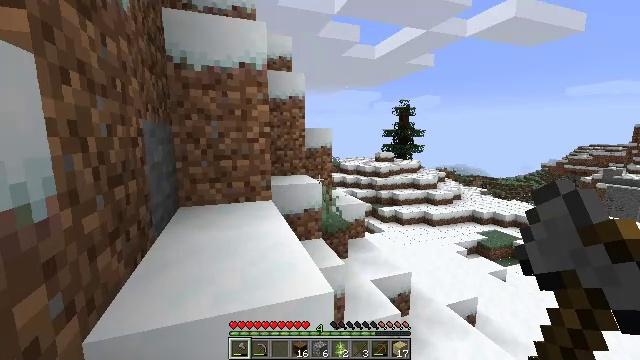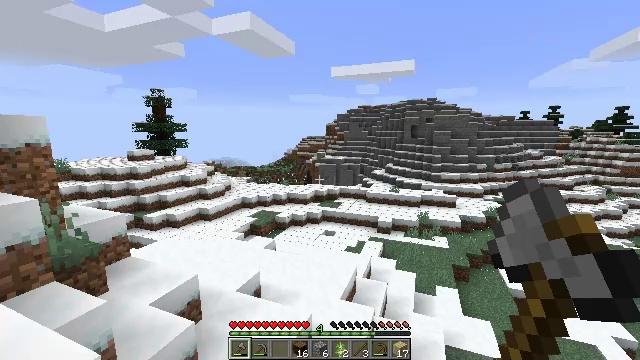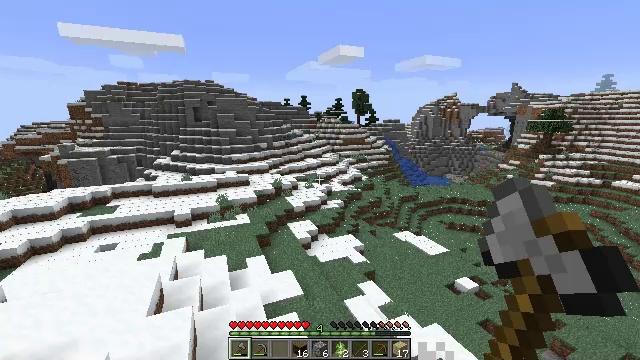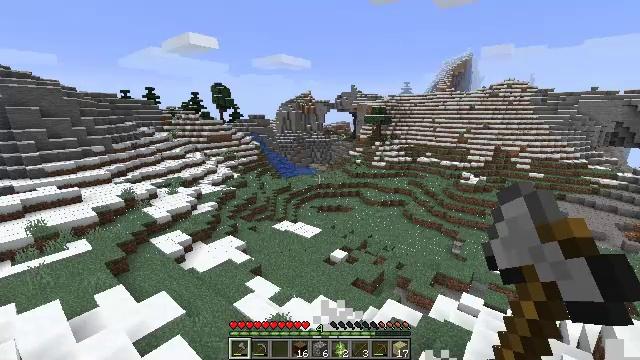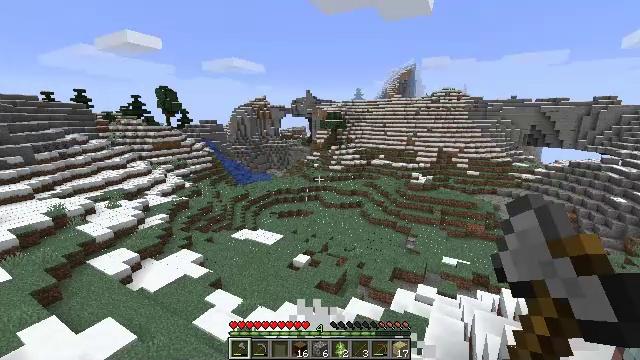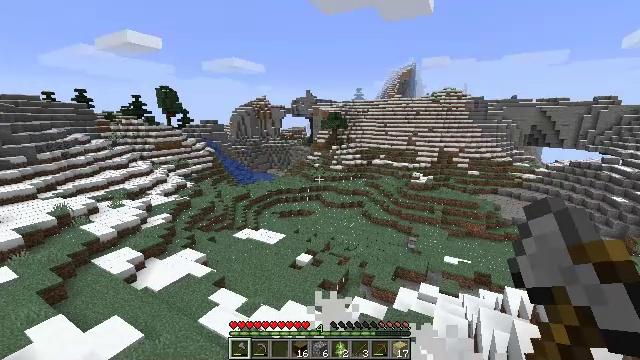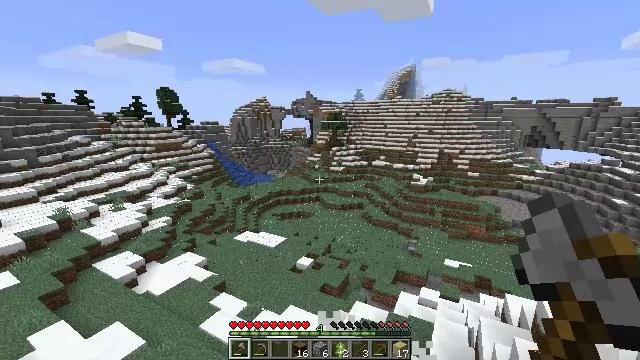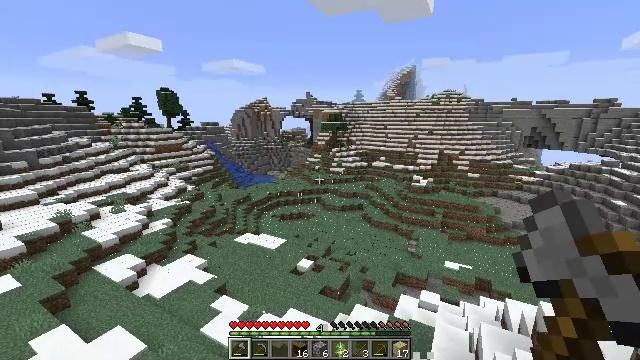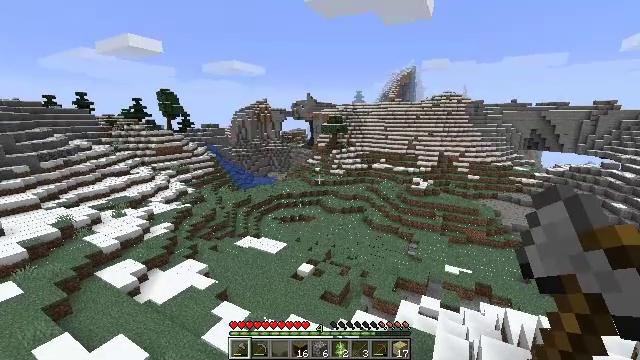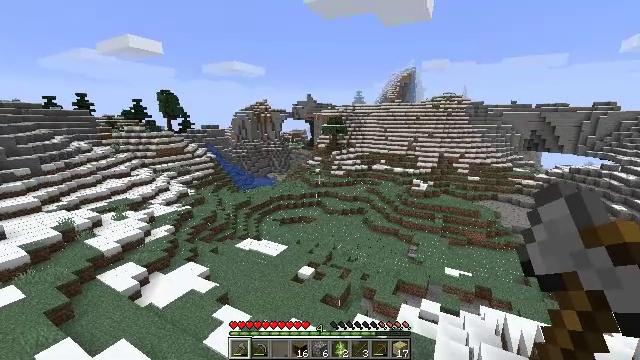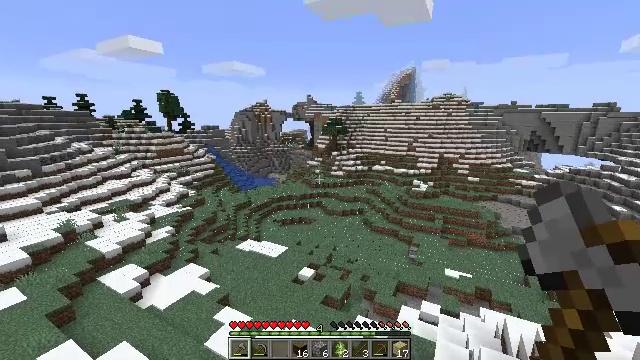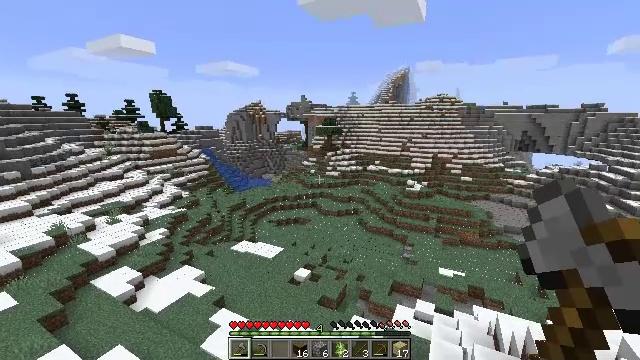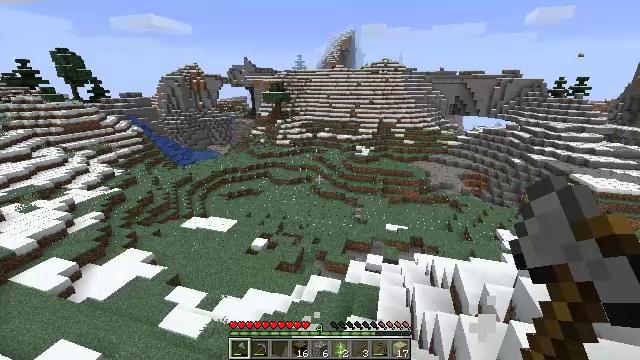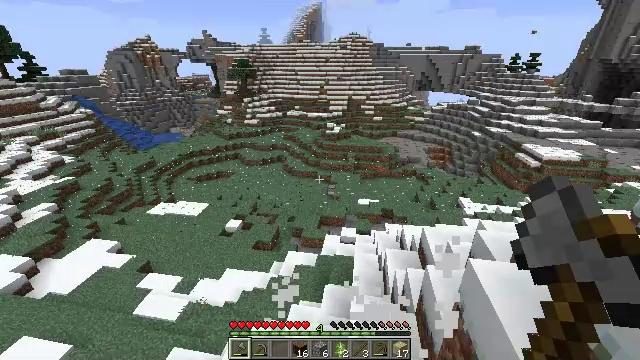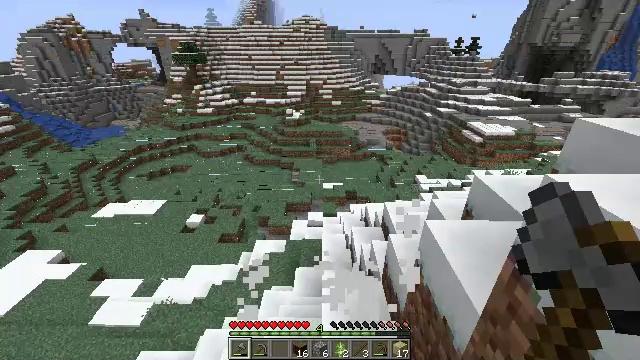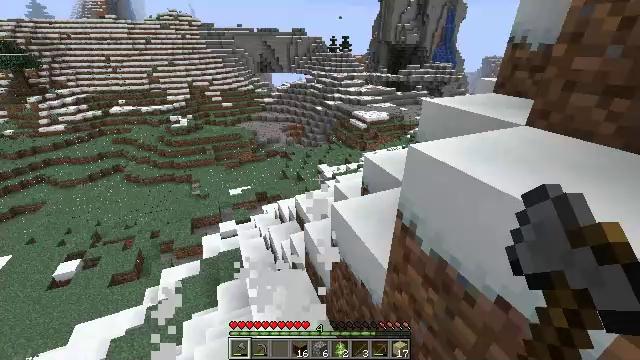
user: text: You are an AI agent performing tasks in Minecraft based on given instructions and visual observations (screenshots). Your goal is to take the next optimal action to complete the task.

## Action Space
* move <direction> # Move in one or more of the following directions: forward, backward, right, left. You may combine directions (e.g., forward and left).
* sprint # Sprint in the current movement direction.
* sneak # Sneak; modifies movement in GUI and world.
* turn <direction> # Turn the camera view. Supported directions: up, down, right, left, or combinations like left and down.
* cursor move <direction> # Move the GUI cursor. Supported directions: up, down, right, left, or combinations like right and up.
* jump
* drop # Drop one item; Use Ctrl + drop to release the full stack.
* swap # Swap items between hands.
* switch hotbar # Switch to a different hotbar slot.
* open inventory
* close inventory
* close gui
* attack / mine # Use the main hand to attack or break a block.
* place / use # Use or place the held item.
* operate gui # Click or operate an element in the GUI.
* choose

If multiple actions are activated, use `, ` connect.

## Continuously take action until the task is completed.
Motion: motion action
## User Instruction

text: Break the poppy plant.
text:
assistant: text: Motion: move forward and move left, turn right and down
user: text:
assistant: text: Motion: move left, turn right and down
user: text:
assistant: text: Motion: move back and move left, turn right
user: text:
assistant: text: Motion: move back and move left, turn right and up
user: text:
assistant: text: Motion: move back and move left
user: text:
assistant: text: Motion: move back and move left, jump
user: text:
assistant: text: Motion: move back and move left, jump
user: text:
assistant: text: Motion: move back, jump
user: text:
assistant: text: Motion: move back, jump
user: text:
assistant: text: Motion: move back
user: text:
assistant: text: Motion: move back, turn right
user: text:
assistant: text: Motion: move back, turn right and down
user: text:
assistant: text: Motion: turn right and down
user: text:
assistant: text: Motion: turn right and down
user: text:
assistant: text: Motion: turn right
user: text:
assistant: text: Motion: turn right and down
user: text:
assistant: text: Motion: turn right and down
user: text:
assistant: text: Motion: turn right and down
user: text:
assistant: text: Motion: move forward, turn right and down, jump
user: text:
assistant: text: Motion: move forward, jump
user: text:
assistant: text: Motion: move forward, jump
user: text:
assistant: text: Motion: move forward, turn right and up, jump
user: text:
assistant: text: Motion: move forward
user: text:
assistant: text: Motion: move forward
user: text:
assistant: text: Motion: move forward
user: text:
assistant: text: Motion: move forward, turn left
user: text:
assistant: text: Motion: move forward
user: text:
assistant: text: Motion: move forward
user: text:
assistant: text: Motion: move forward
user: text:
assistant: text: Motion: move forward